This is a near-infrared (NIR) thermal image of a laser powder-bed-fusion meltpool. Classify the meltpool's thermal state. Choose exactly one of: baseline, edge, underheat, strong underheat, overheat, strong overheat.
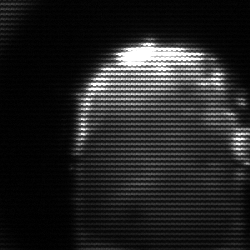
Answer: baseline